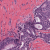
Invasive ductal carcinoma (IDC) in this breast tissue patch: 0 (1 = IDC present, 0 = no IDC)